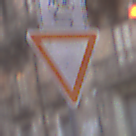
Verkehrszeichen: VorfahrtGewaehren
Zusatzzeichen oben: RichtungsangabeDurchPfeile9
Umgebung: Outdoor, Urban
Tageszeit: MorningAfternoon
Wetter: PartlyCloudy
Licht: Natural
Jahreszeit: NotSpecified
Kontrast: LowContrast